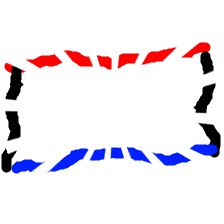
Shape: rectangle